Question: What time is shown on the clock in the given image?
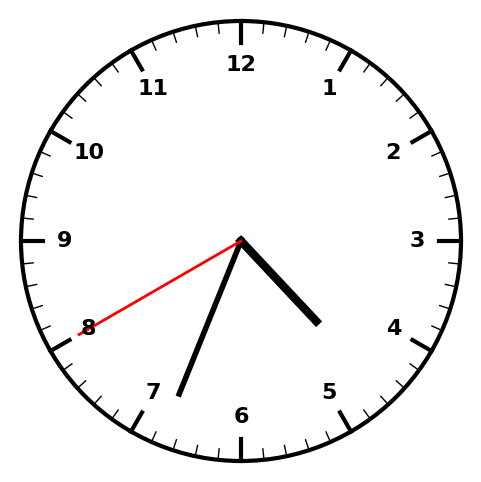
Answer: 04:33:40